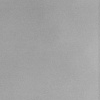
Atmospheric dust classification: dusty